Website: slack
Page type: stored-credit-cards
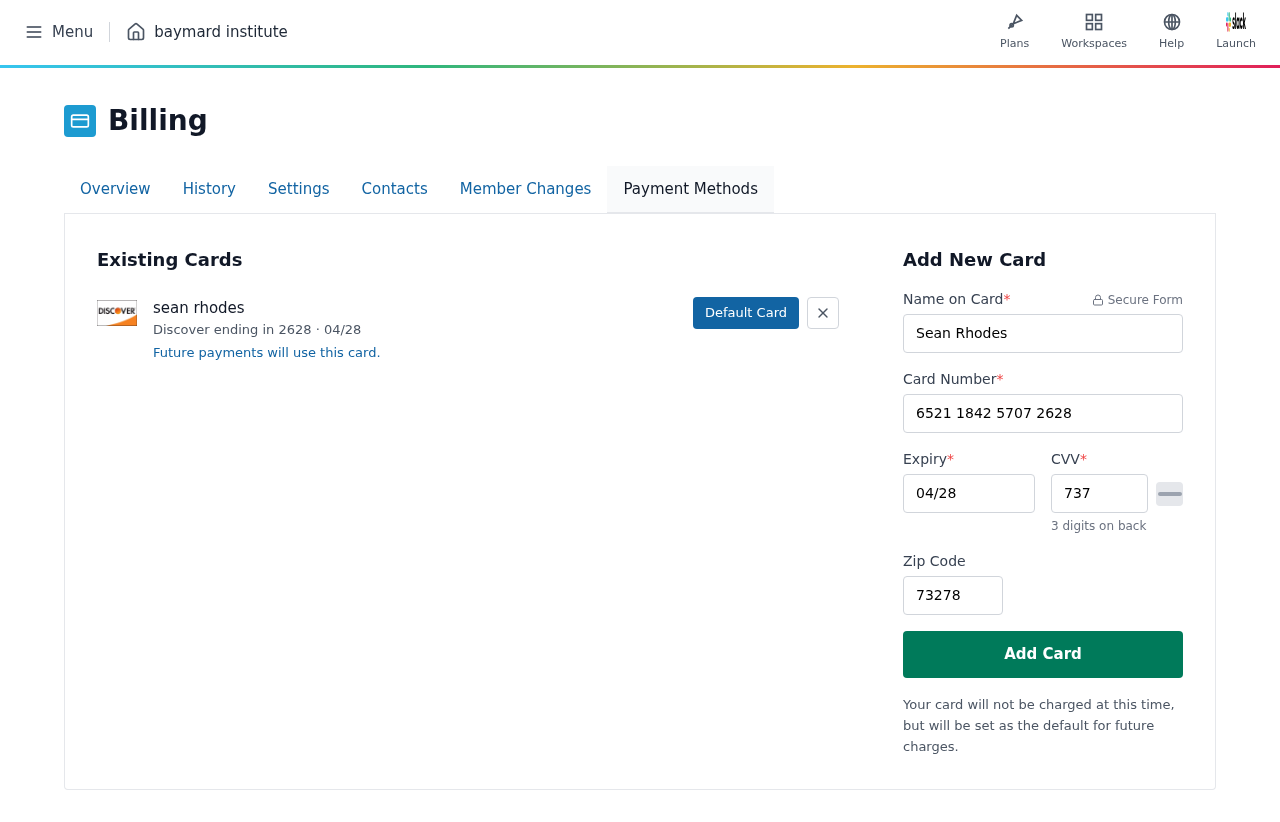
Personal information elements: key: PII_CARD_CVV
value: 737
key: PII_CARD_EXPIRY
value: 04/28
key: PII_CARD_EXPIRY_MONTH
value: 04
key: PII_CARD_EXPIRY_YEAR
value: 28
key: PII_CARD_LAST4
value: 2628
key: PII_CARD_NUMBER
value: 6521 1842 5707 2628
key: PII_CARD_TYPE
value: Discover
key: PII_FULLNAME
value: sean rhodes
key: PII_FULLNAME
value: Sean Rhodes
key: PII_POSTCODE
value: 73278